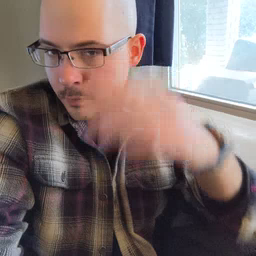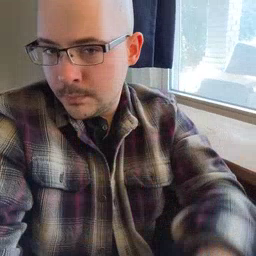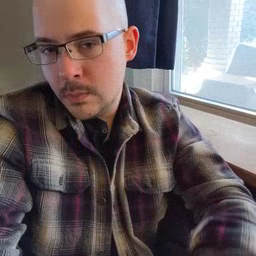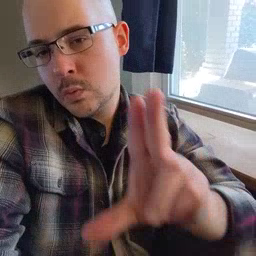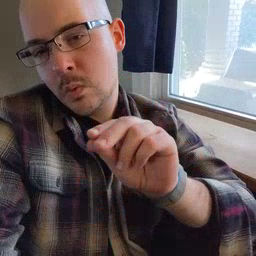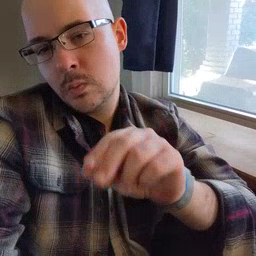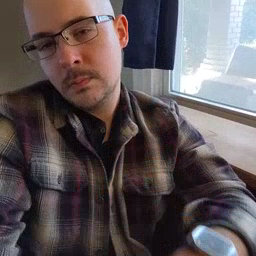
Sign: no